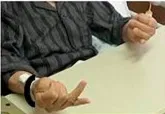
Impairment of in-phase movement. Despite an instruction for simultaneous movement, the patient extended his fingers alternatingly. Ring fingers.
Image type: medical_photograph (skin_photograph)